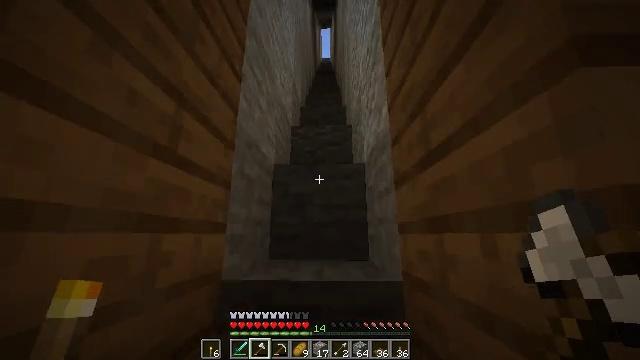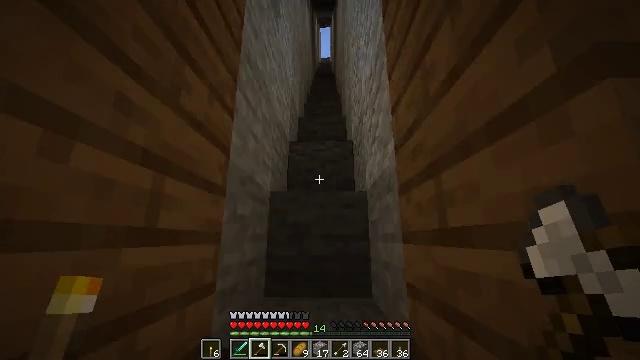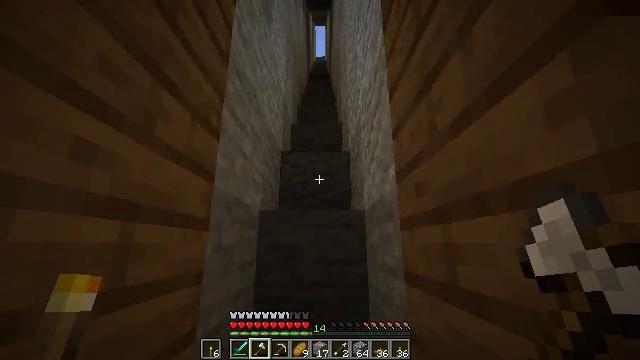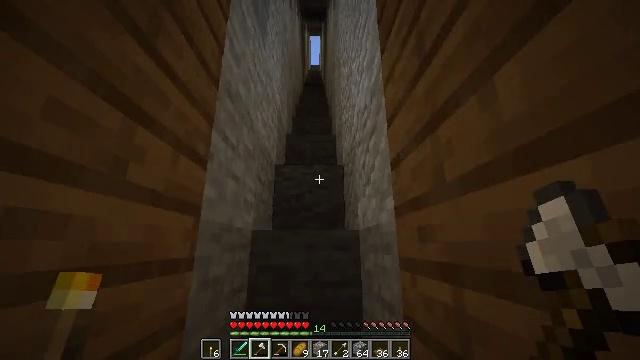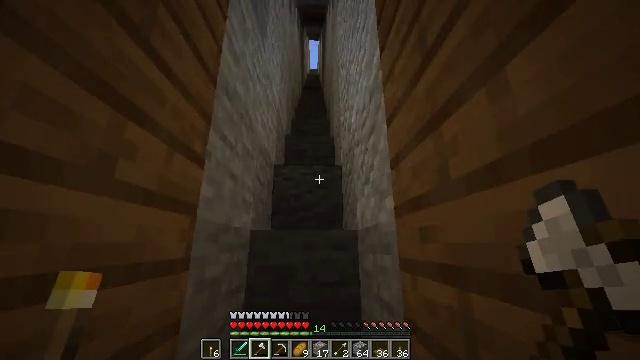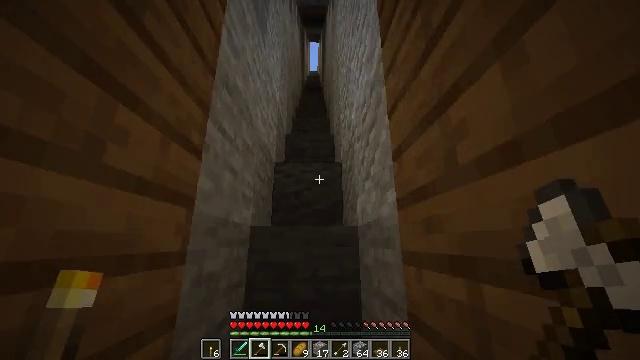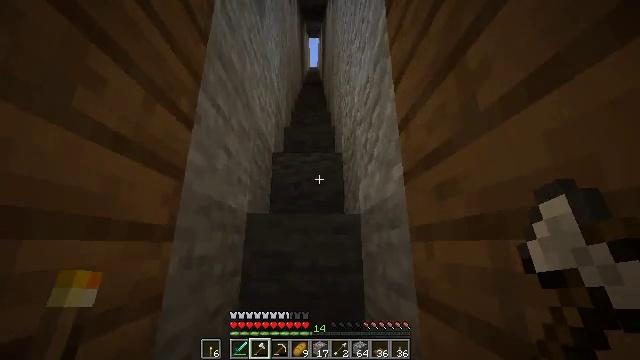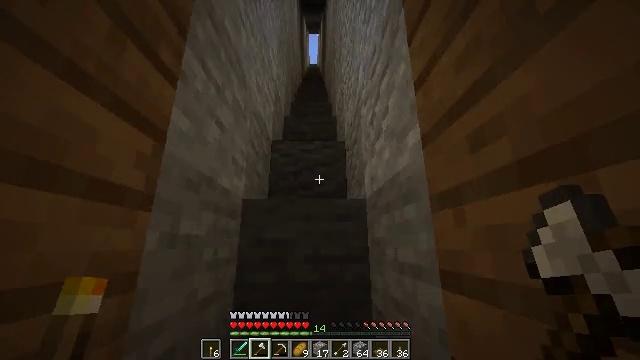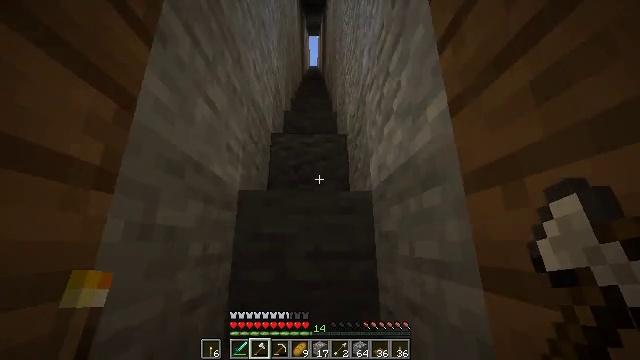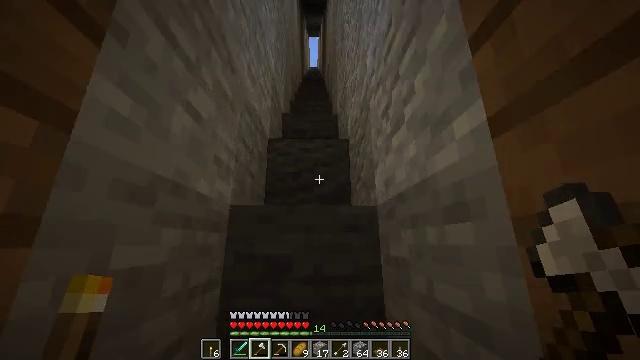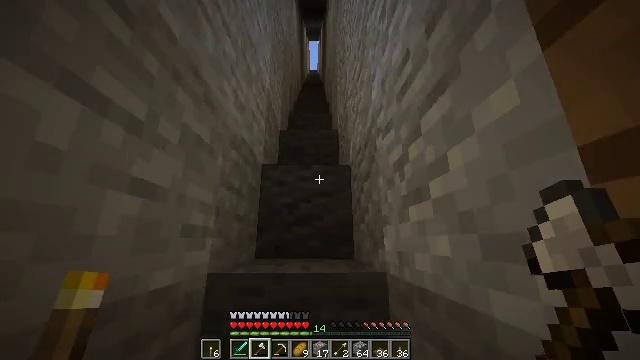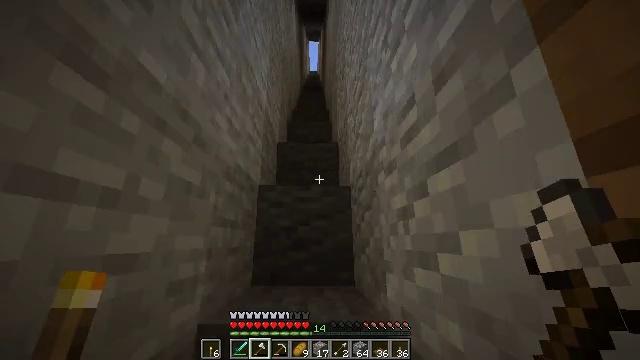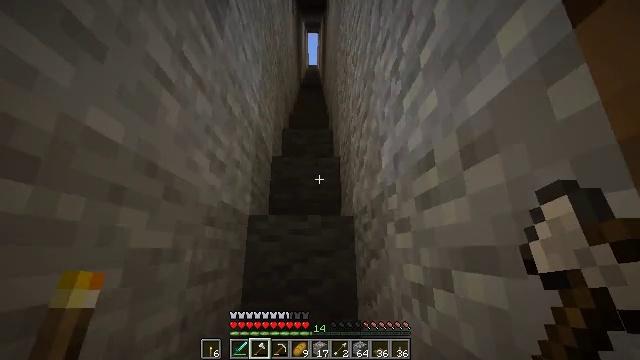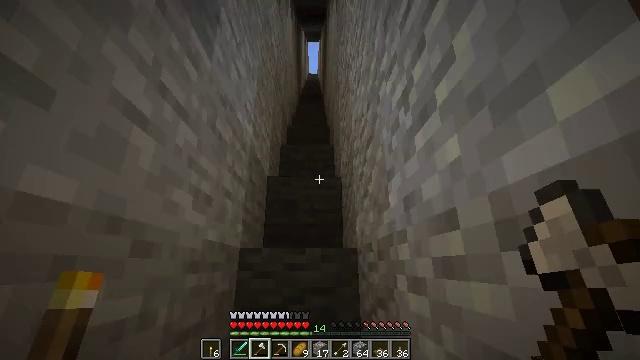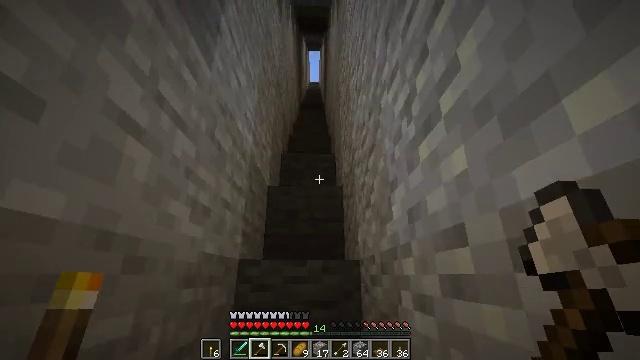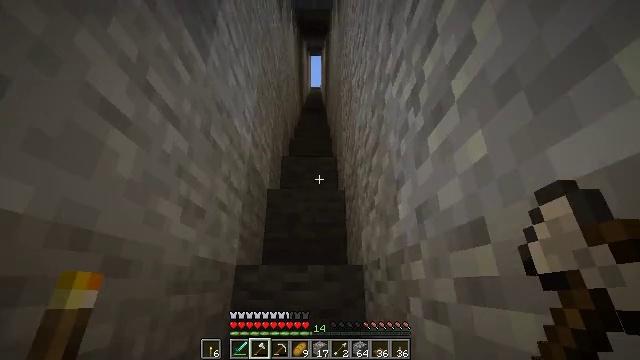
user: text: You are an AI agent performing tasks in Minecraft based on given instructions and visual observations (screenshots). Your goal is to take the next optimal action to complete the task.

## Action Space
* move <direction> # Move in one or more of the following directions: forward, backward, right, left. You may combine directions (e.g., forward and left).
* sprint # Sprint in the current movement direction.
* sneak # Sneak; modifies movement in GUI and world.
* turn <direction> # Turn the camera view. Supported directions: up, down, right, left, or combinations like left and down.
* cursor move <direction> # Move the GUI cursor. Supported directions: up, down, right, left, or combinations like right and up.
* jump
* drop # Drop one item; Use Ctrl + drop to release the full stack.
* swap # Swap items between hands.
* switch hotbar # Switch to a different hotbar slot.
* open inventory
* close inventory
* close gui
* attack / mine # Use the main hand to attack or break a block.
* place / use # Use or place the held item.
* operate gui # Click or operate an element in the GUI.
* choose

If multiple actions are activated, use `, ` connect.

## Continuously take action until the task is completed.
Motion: motion action
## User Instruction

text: Mine grass block from the ground.
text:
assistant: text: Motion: move forward, jump
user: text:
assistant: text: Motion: move forward, turn right, jump
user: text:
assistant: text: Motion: move forward, turn right, jump
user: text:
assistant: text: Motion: move forward, jump
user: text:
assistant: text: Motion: move forward, jump
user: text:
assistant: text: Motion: move forward, sprint, jump
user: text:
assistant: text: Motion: move forward, sprint, jump
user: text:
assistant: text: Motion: move forward, sprint, jump
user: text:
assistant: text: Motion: move forward, sprint, jump
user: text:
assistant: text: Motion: move forward, jump
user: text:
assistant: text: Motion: move forward, jump
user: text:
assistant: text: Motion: move forward, jump
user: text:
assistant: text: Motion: move forward, turn up, jump
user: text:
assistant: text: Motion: move forward, turn up, jump
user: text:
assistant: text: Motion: move forward, turn up, jump
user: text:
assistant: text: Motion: move forward, jump
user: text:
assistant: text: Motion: move forward, sprint, jump
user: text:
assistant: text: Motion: move forward, sprint, jump
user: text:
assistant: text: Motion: move forward, sprint, jump
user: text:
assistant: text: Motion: move forward, sprint, jump
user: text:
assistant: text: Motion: move forward, jump
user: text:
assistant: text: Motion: move forward, jump
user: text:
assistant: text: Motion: move forward, jump
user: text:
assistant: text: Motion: move forward, jump
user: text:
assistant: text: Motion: move forward, jump
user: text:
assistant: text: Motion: move forward, sprint, jump
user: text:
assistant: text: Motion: move forward, sprint, jump
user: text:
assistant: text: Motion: move forward, sprint, jump
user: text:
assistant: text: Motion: move forward, jump
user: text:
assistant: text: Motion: move forward, jump